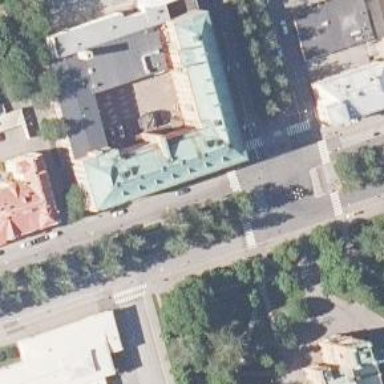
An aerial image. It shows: Marked road crossing.